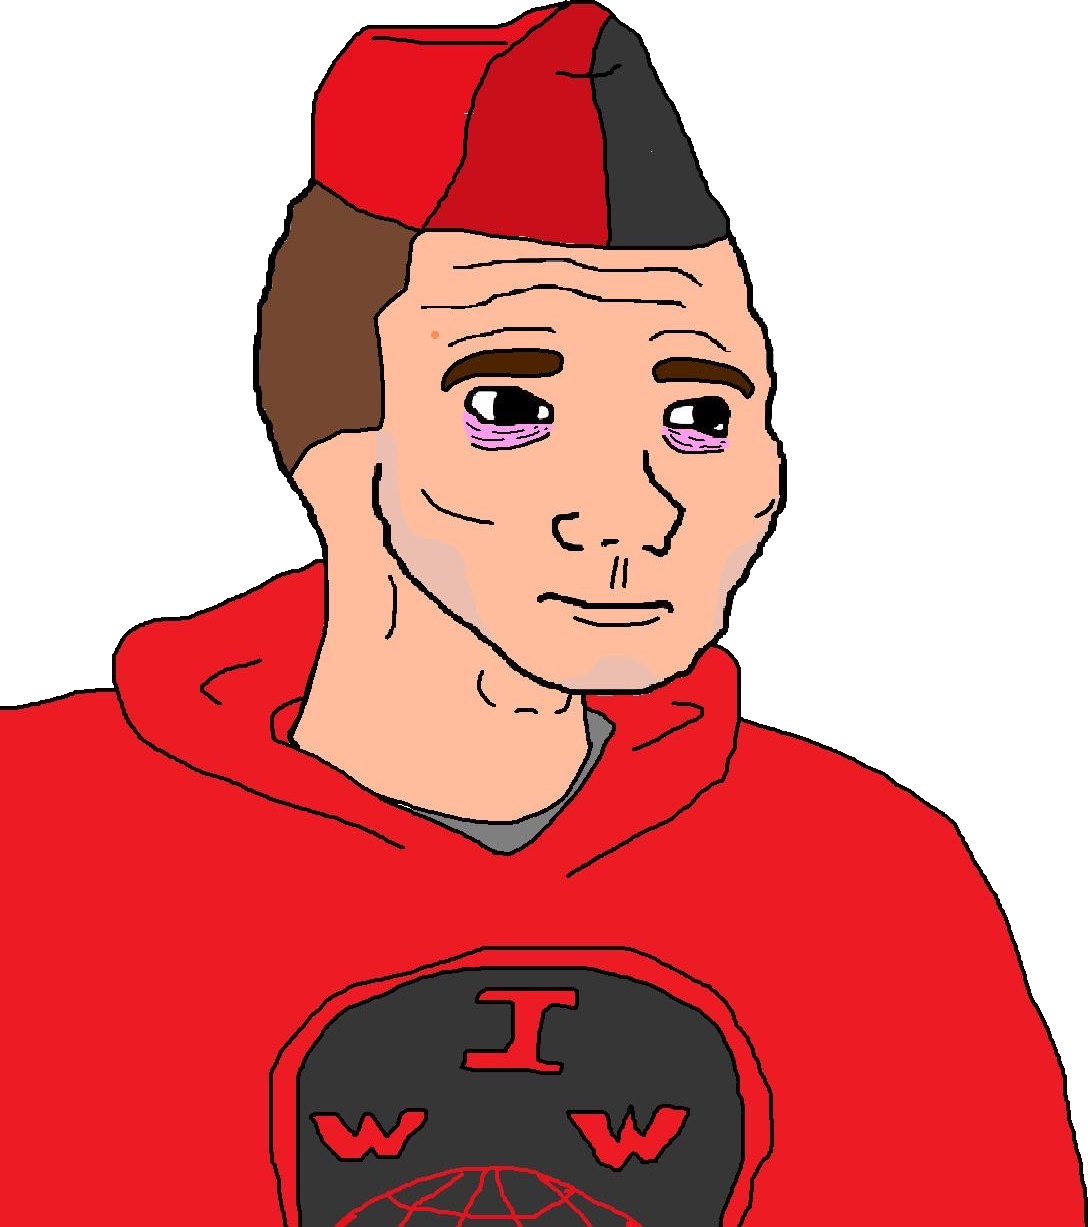
Label: 5_Doomer